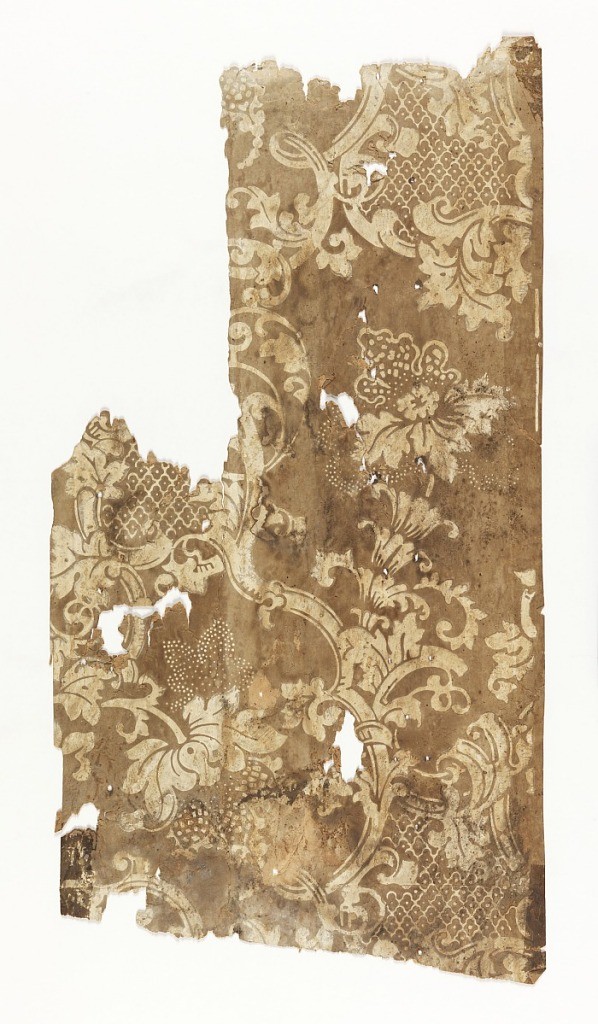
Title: Sidewall - fragment
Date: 1855–70
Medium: Block-printed on machine-made paper
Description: Rococo revival pattern with scrolling foliage and large flowers. Fills of trellis pattern. Printed in white on ungrounded paper. Many small pieces of the same design.